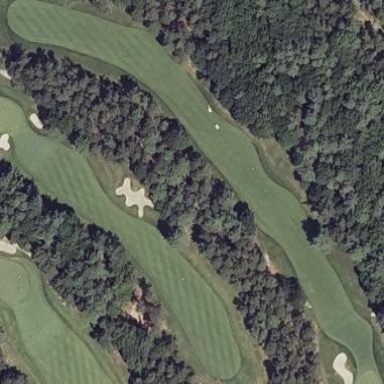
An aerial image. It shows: Scenic golf fairway.